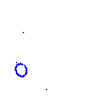
Particle: kaon